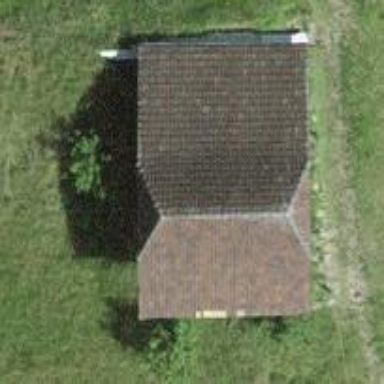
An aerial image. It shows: Rural barn.